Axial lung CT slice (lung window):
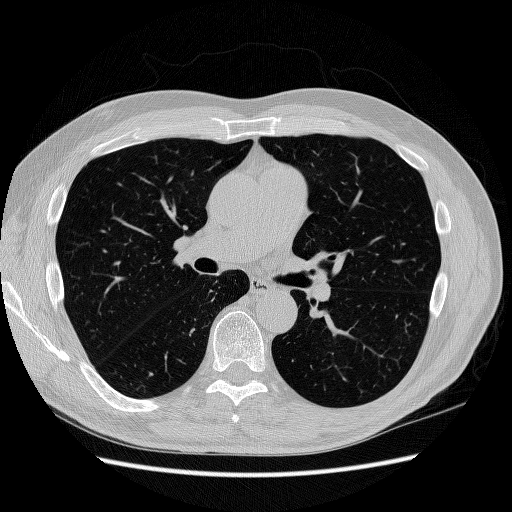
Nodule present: no